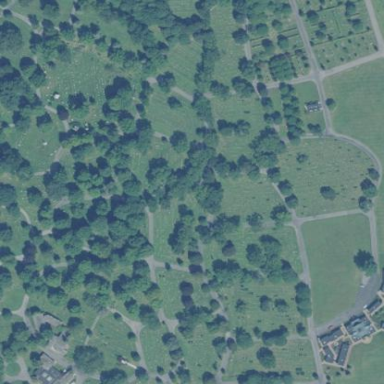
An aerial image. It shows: Cemetery.